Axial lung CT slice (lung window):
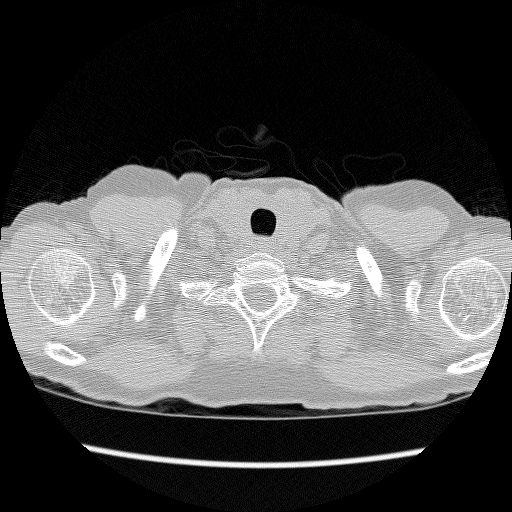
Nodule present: no